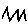
Label: zigzag